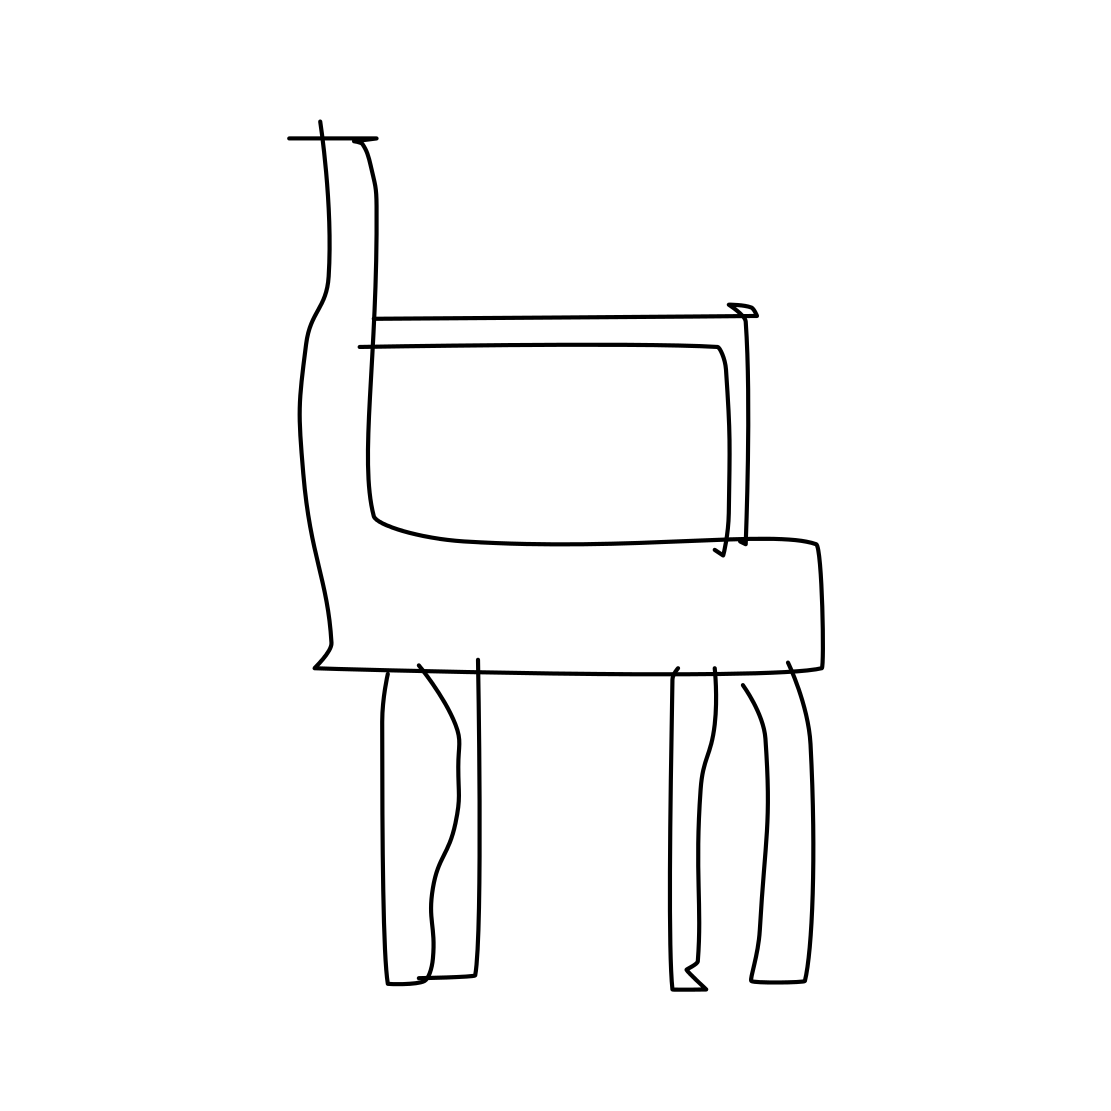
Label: armchair